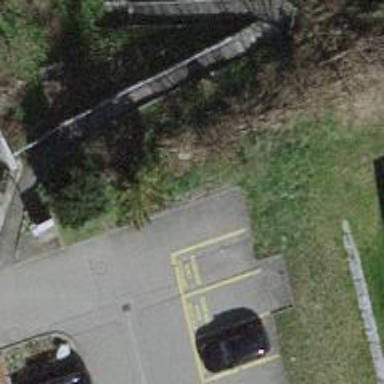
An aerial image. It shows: Bicycle parking area with rack.